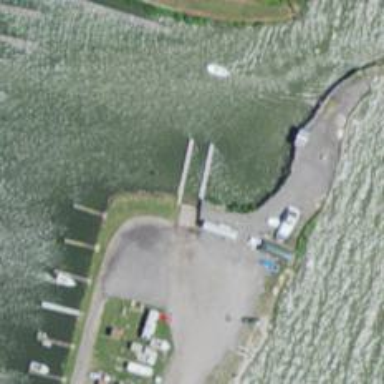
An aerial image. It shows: Slipway on leisure land.